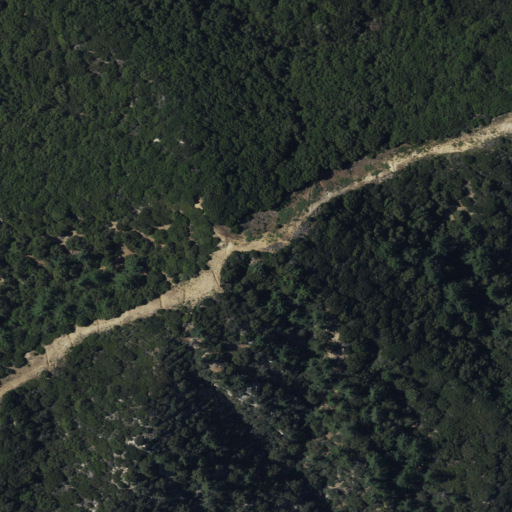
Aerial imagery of mountain in California named Rankin Peak containing grassland and evergreen forest